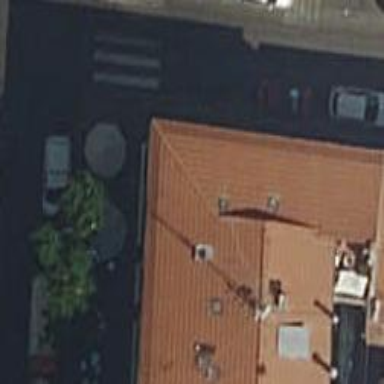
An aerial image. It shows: Bar.